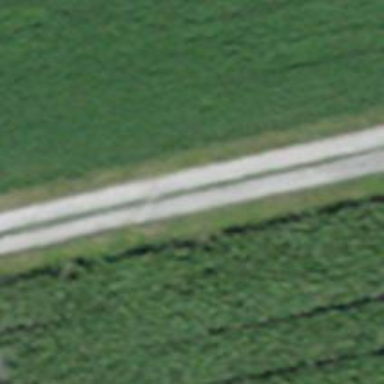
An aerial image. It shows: Unpaved unclassified road.